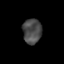
Tissue: skin
Cell type: Epithelial cells
Senescence score: 0.2791
Nuclear area (px): 463
Mean DAPI intensity: 73.54